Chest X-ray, AP view. Patient: 40 years old, sex M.
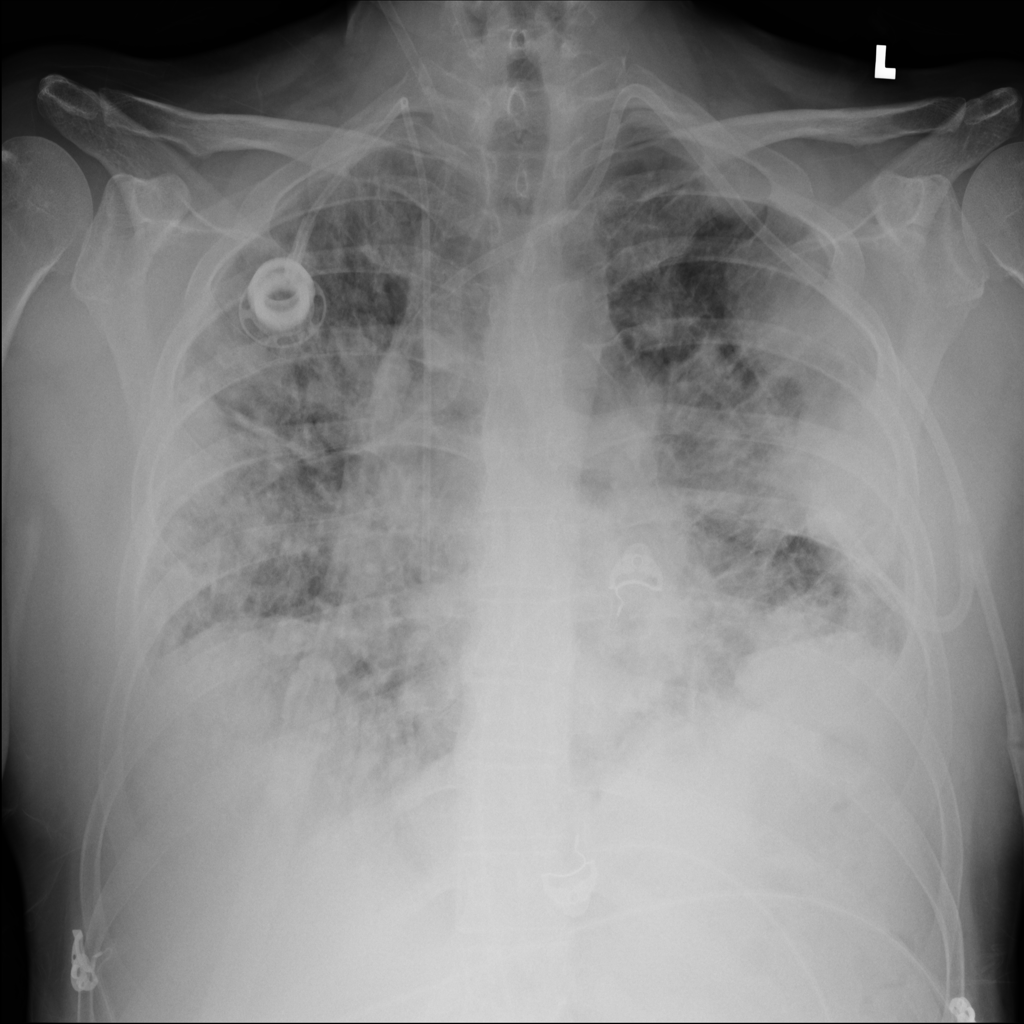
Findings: Consolidation, Edema, Effusion, Mass